Question: So, here's my code for a simple part of a class:
'''
void ArrayToTextFile::textfiller(string *givenpointer){
cout<< "Recieved array pointer address" << givenpointer << endl;
const char * constantcharversion = path.c_str();
ofstream filler(constantcharversion);
int i = 0;
//string delims = (string)delim;
for(i = 0; i < sizeof(*givenpointer); i++) {
filler << *givenpointer << delim;
givenpointer = givenpointer + 1;
}
filler.close();
}
'''
The pointer points the first element in an array of strings.
'delim' is a ';'
This is my main class:
'''
#include <iostream>
#include "ArrayToTextFile.h"
#include <stdio.h>
#include <stdlib.h>
using namespace std;
int main()
{
system("color 1A");
cout << "Hello world!" << endl;
string kinch[3] = {"a", "second el", "third"};
ArrayToTextFile newone("C:/haha.txt", ';');
string *pointy = &kinch[0];
newone.textfiller(pointy);
return 0;
}
'''
Whenever the program runs, I can never make it to the return statement. In fact I have to click the exit button on the console window. When I look at the text file created it's huge:

What is my problem? How can I fix this?
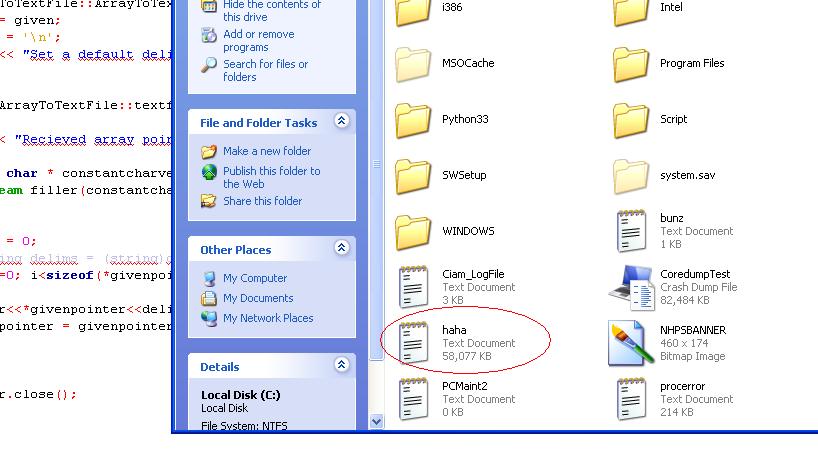
Answer: You need to pass in the number of elements in the array. 'sizeof' will only give you a size in bytes, which is rarely useful. In order to get the size of an array, you can use '(sizeof array)/(sizeof array[0])', but inside the function you only have a pointer, not an array, and this will give you different results.